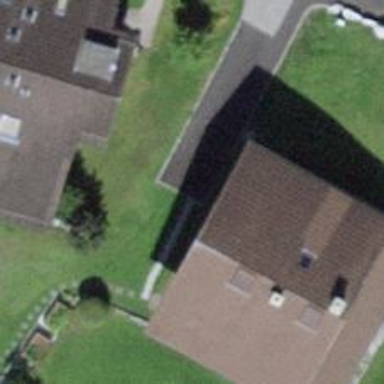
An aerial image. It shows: Driveway.